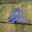
Label: 2